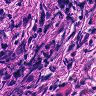
Metastatic tissue present: no